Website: apple-inc
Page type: account-selection
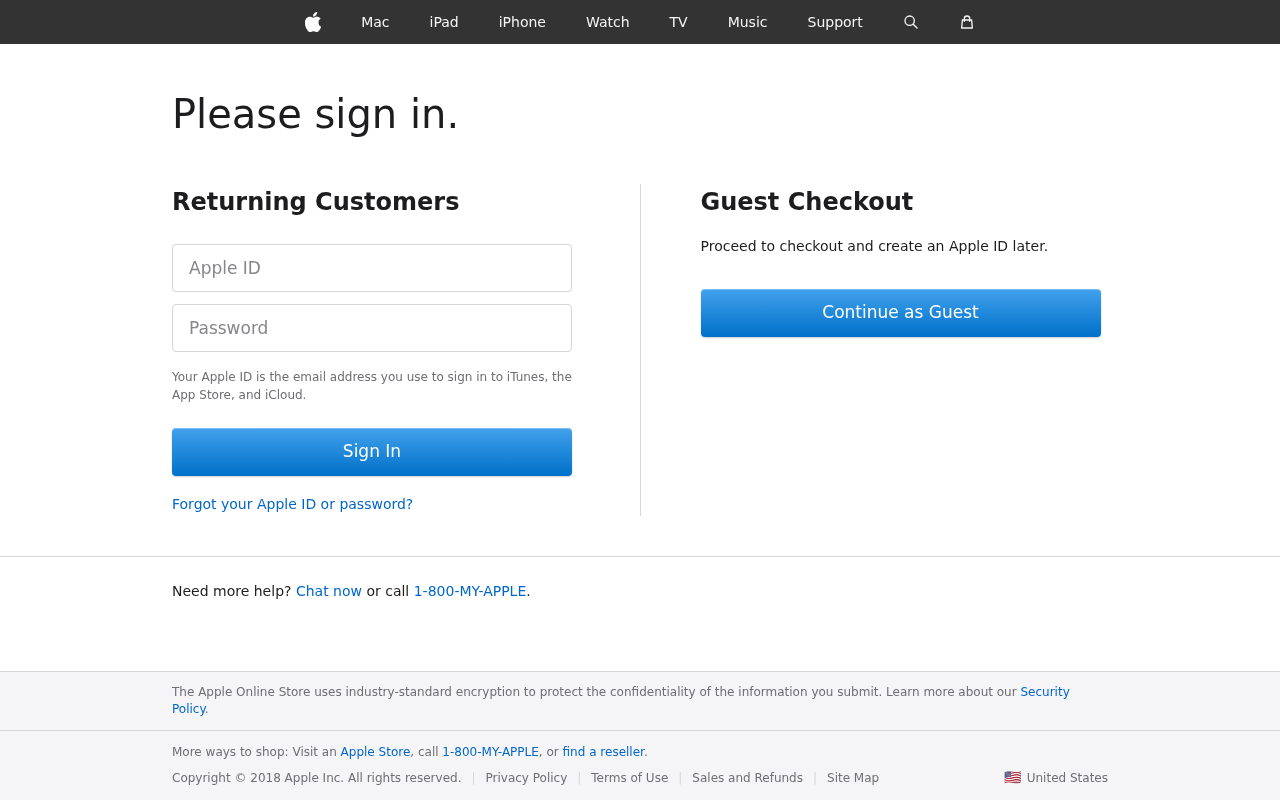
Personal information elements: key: PII_LOGIN_USERNAME
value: allen_francis